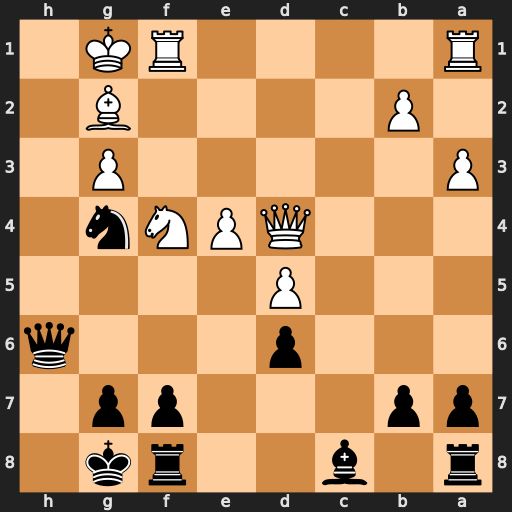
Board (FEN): r1b2rk1/pp3pp1/3p3q/3P4/3QPNn1/P5P1/1P4B1/R4RK1
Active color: b
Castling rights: -
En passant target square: -
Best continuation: Qh2#